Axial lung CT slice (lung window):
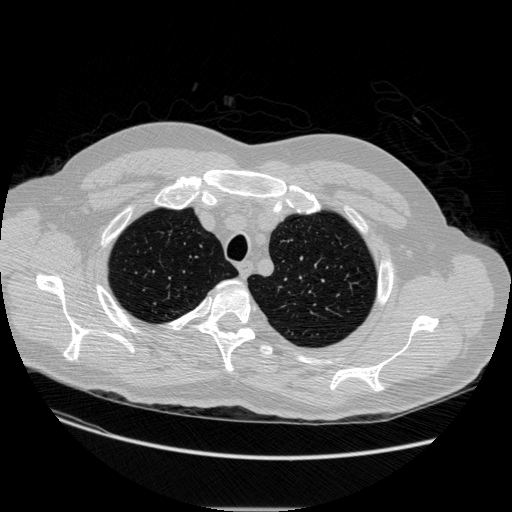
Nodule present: no